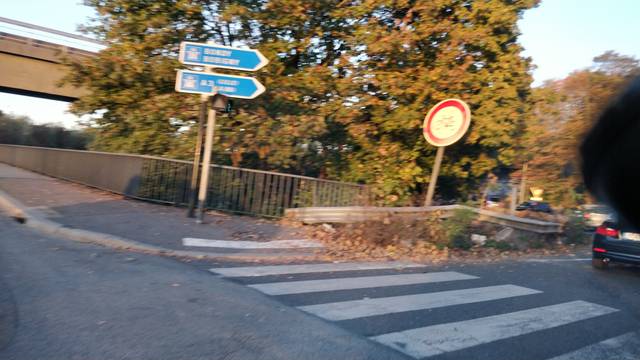
Region: France
Coordinates: 48.875, 2.441